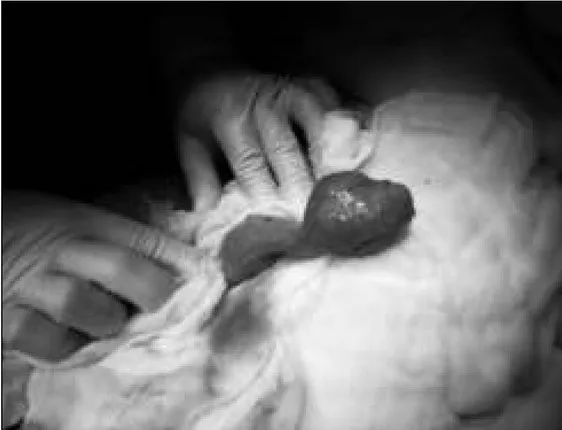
Meckel's diverticulum dissected. . Ryc. 3. Wypreparowany uchylek Meckela.
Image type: radiology (ct)